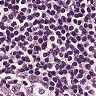
Metastatic tissue present: no